Question: I'm not sure how do deal with this anymore - please see screenshot:

the table header cell has one style - height: 166px;
then each table cell header contains a span with this style properties
'''
margin-bottom: 10px;
padding: 0 .5em;
writing-mode: tb-rl;
filter: flipv fliph;
-webkit-transform: rotate(-90deg);
-moz-transform: rotate(-90deg);
-o-transform: rotate(-90deg);
-ms-transform: rotate(-90deg);
transform: rotate(-90deg);
display: block;
font-weight: normal;
text-transform: uppercase;
'''
I also execute this JS code to make them tight:
'''
$("table th span").each ->
header_height = $(this).outerWidth() if $(this).outerWidth() > header_height
$(this).width $(this).height()
return
$("table th").height header_height
'''
These were my last attempt. Ideally there should be no empty space, if 2 words can fit in one line then they should and everything is centered/aligned.
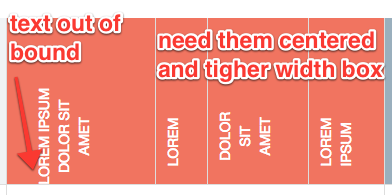
Answer: I have re-created this for you. Next time please include all the relevant HTML and CSS.
To get this to work:
- Set the right 'min-width' on the 'th' to stop the headers from overlapping each other. It needs to be just large enough to contain the longest string of text that you will have in the headers. - Set the right 'max-width' on the 'span' to contain it inside the 'th'. It should match the height of the 'th' minus any padding.- You could change the 'min-width' to be smaller on headers that contain less text, if you wanted, by attaching a class to the smaller headers and specifying a smaller 'min-width' for them.
There doesn't seem to be any need to use javascript / jQuery.
<URL>

CSS
'''
th {
background: red;
height: 166px;
min-width: 90px;
/*
min-width is large enough to stop
the longest header text you will have from
overlapping when the table is the smallest it will be
*/
}
th span {
display: block;
-webkit-transform: rotate(-90deg);
-moz-transform: rotate(-90deg);
-o-transform: rotate(-90deg);
-ms-transform: rotate(-90deg);
transform: rotate(-90deg);
font-weight: normal;
text-transform: uppercase;
max-width: 156px;
color: #FFF;
/*
max-width contains the span and
must match the height of the th minus
any padding you want
*/
}
.shorty {
min-width: 70px;
}
/*
You could give a class like this
to your shorter headers if you wanted
maybe apply it with javascript or
if you use PHP / whatever you could
apply it to strings of a certain size.
*/
'''
HTML
'''
<table>
<thead>
<tr>
<th><span>This is my really long text</span></th>
<th class="shorty"><span>Shorty!</span></th>
<th><span>This is my really long text</span></th>
<th><span>This is my really long text</span></th>
<th><span>This is my really long text</span></th>
</tr>
</thead>
</table>
'''